Question: I have a problem when making a colour gradient legend. In my case the data can range from 0 to 1, and the differences between values can be very small, making the legend look more or less unicolour. Is there a way to make the gradient more fine-grained?
'''
#dummy data
prob <- c(0.24228,0.24330,0.19590,0.28554,0.18260,0.24626,0.21664,0.21598,0.22754,0.19366,0.36778,0.18854,0.48554,0.21922,0.20212,0.25406,0.18744,0.22476,0.17464,0.20828,0.19084,0.21878,0.17642,0.17190,0.31024,0.30492,0.16838,0.22374,0.20550,0.21550,0.19432,0.22890,0.17526,0.16864,0.33064,0.20454,0.19704,0.30926,0.18156,0.26320,0.18686,0.18234,0.17128,0.19186,0.39960,0.23060,0.26152,0.42696,0.25806,0.16712,0.17568,0.28280,0.19872,0.16790,0.28618,0.31684,0.36114,0.32234,0.23386,0.19820,0.21796,0.22628,0.16930,0.16700,0.16364,0.19562,0.19706,0.20404,0.22368,0.39426,0.23390,0.26944,0.22828,0.17430,0.16262,0.16722,0.16362,0.19150,0.39826,0.32130,0.28422,0.16902,0.19758,0.18310,0.17334,0.17308,0.16654,0.20186,0.26402,0.17904,0.20244,0.23508,0.25188,0.36882,0.18062,0.24956,0.20742,0.17328,0.18414,0.19626,0.19368,0.36542,0.23246,0.19910,0.31924,0.35536,0.31374,0.28556,0.29444,0.19620,0.18296,0.17322,0.33390,0.16920,0.30898,0.41456,0.16678,0.48374,0.24966,0.17130,0.42178,0.20878,0.22610,0.17204,0.19620,0.50638)
# update - fix
prob <- prob[!duplicated(prob)]
my.palette <- rev(rgb(prob[order(prob)], 1-prob[order(prob)], 0, maxColorValue=1))
image(1, prob[order(prob)], t(seq_along(prob)), col=my.palette, axes=FALSE, main="probability")
axis(2)
'''

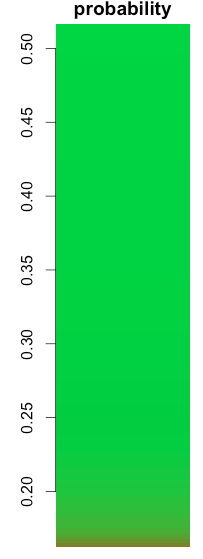
Answer: It seems you are plotting your data rather than making a legend.
Anyway.. The problem is the mismatch between your data range and maxColorValue. So, you can set the max...
'''
red <- prob[order(prob)]
green <- max(prob)-prob[order(prob)]
my.palette <- rev(rgb(red, green, 0, maxColorValue=max(prob)))
image(1, prob[order(prob)], t(seq_along(prob)), col=my.palette, axes=FALSE,
main="probability")
axis(2)
'''
..or rescale the data for better color variations.
'''
scaledprob <- (prob[order(prob)]- min(prob)) / (max(prob) - min(prob))
my.palette <- rev(rgb(scaledprob, 1-scaledprob, 0, maxColorValue=1))
image(1, prob[order(prob)], t(scaledprob), col=my.palette, axes=FALSE,
main="probability")
axis(2)
'''